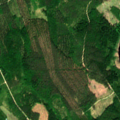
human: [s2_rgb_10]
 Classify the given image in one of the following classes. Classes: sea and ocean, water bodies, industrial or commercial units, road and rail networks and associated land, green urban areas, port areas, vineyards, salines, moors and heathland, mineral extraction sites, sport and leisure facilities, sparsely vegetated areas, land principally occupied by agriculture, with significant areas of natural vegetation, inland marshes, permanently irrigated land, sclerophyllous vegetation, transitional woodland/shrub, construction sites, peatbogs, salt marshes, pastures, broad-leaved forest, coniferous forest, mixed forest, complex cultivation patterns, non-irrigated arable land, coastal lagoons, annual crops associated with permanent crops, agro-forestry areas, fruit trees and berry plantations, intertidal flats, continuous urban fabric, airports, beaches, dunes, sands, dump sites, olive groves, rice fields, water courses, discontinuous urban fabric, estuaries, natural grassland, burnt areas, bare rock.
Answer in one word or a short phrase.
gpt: coniferous forest, mixed forest, water bodies